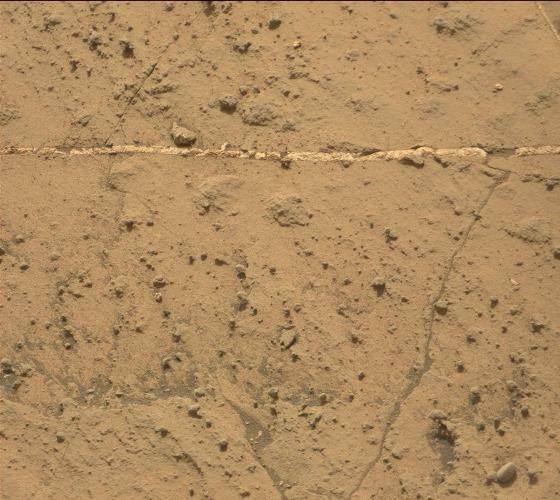
Terrain classes present: Bedrock, Rock, Shadow